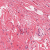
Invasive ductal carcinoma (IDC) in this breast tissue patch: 0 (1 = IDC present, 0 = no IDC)